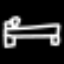
Label: bed